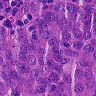
Metastatic tissue present: yes